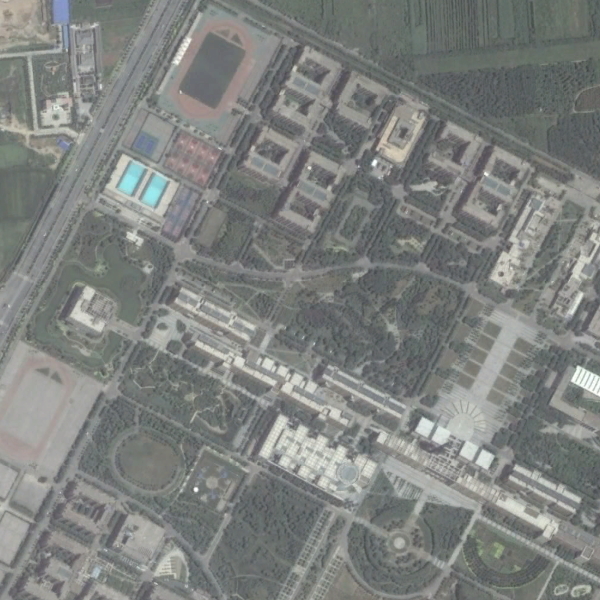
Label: School